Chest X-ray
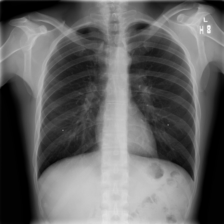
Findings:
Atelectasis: negative
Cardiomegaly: negative
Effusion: negative
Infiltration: negative
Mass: negative
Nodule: negative
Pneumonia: negative
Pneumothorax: negative
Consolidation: negative
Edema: negative
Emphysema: negative
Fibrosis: negative
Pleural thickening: negative
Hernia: negative